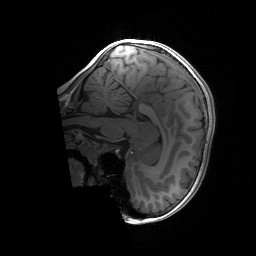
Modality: T1w
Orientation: sagittal
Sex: female
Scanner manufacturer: siemens
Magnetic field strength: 3 T
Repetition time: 1.9 s
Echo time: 0.00243 s